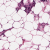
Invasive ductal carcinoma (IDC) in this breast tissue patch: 1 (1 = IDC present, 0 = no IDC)